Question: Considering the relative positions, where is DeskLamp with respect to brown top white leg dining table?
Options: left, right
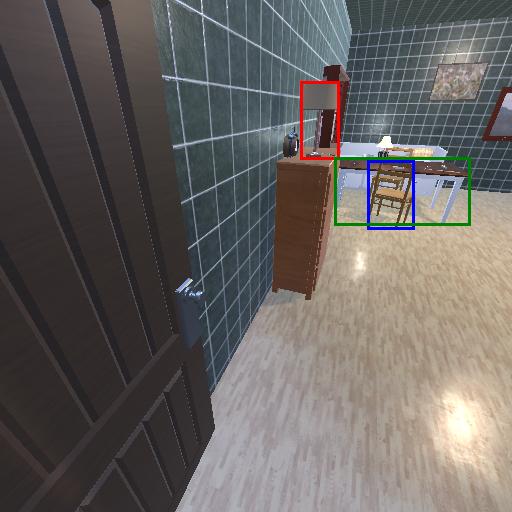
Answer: left